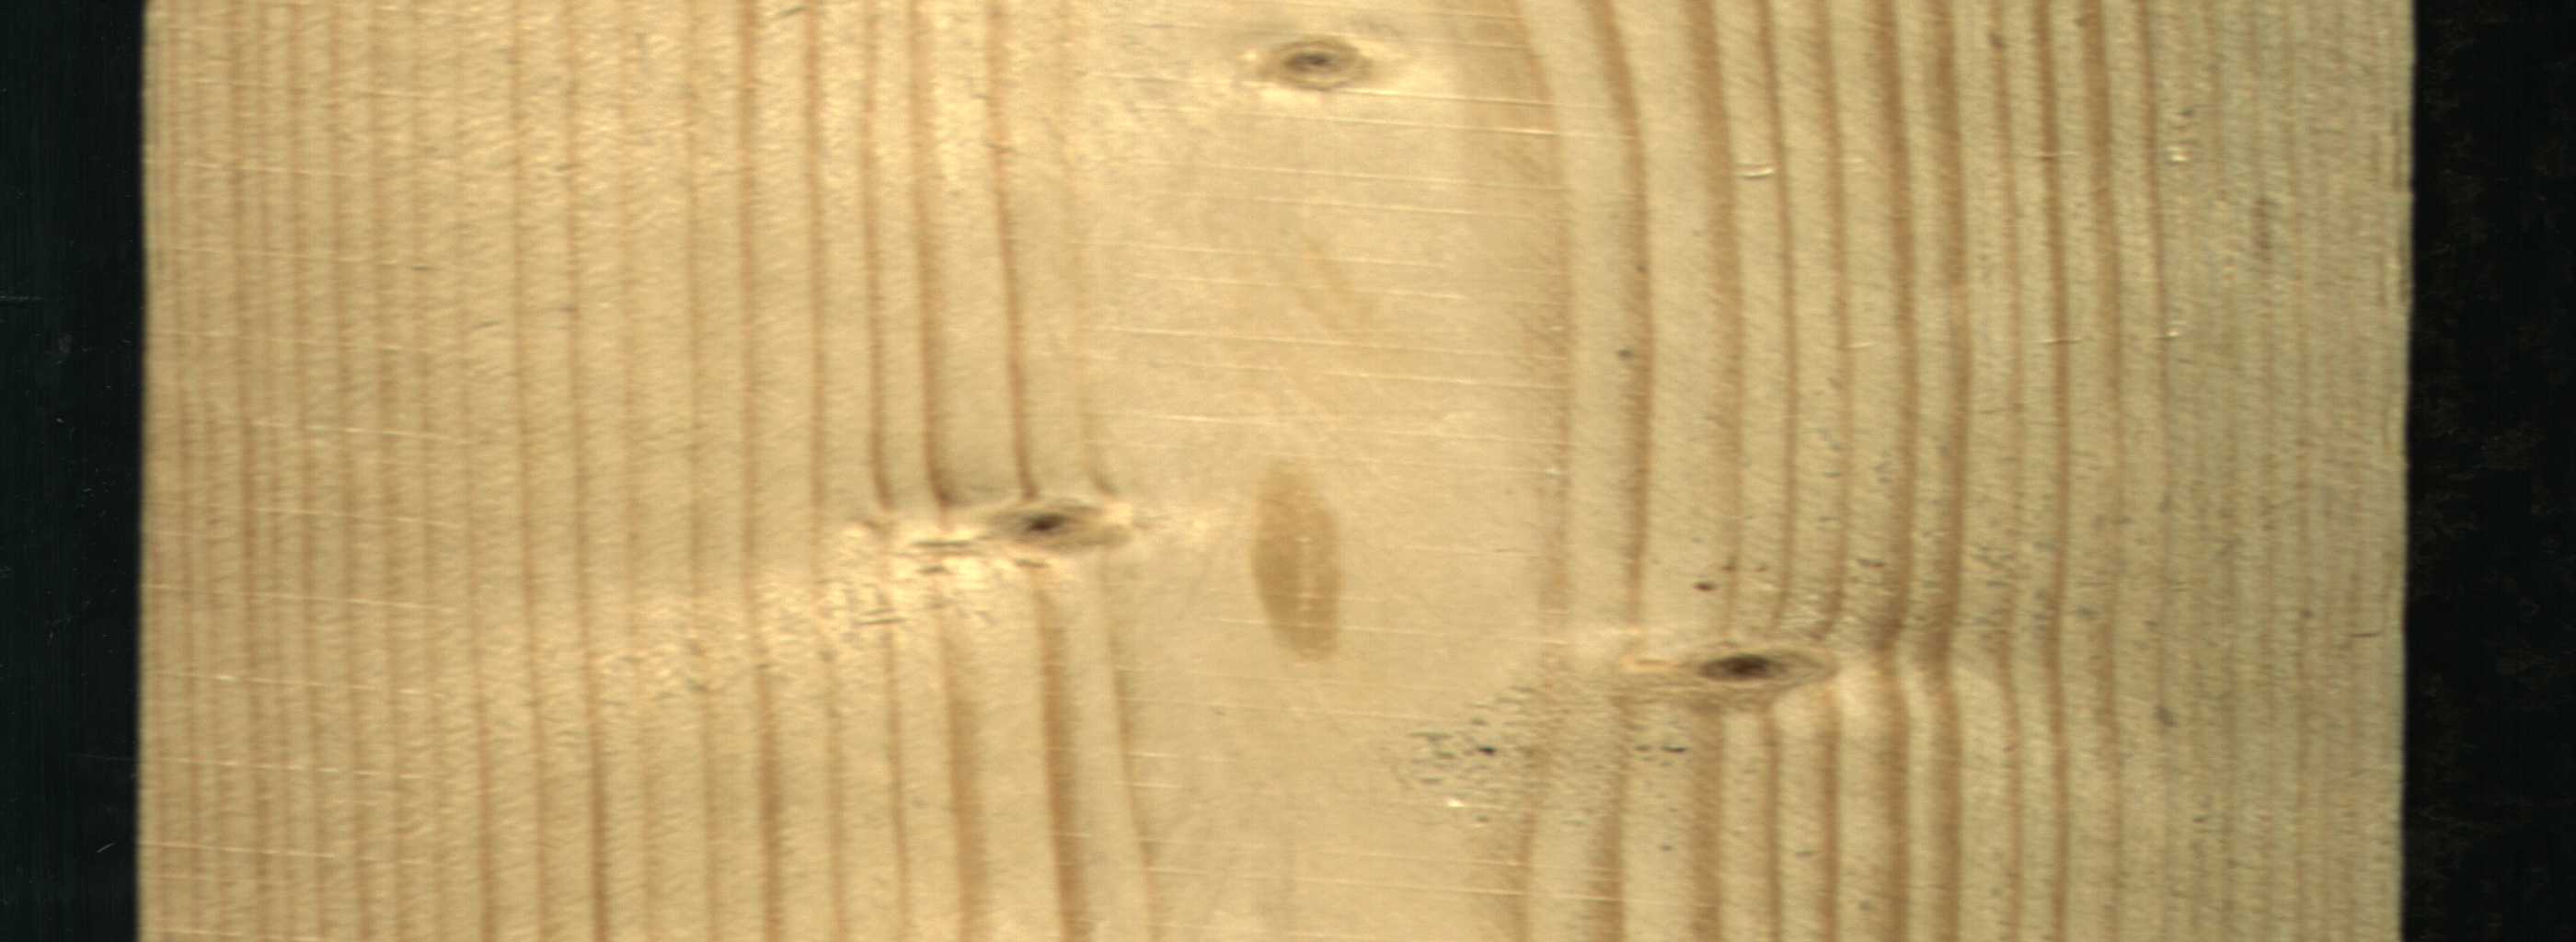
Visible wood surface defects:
Live_Knot
Live_Knot
Live_Knot